高三 · 代数
已知复数 $z=1-i$ ( $i$ 是虚数单位 $)$.

(1) 求 $z^{2}-z$;

(2) 如图, 复数 $z_{1}, z_{2}$ 在复平面上的对应点分别是 $\mathrm{A}, \mathrm{B}$, 求 $\frac{z_{1}+z_{2}}{z}$.
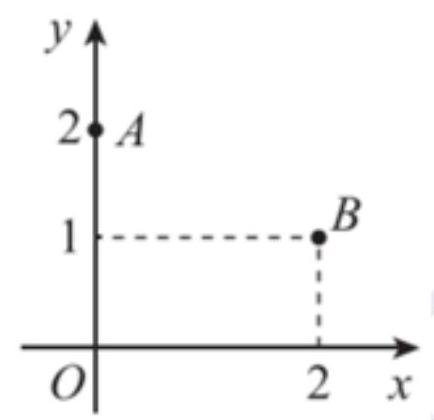
答案: (1) 【解析】$\because z=1-i$,

$\therefore z^{2}-z=(1-i)^{2}-(1-i)=1-2 i+i^{2}-1+i=-1-i ;$

(2) 【解析】$\because z_{1}=2 i, \quad z_{2}=2+i$,

$\therefore \frac{z_{1}+z_{2}}{z}=\frac{2 i+2+i}{1-i}=\frac{2+3 i}{1-i}=\frac{(2+3 i)(1+i)}{(1-i)(1+i)}=-\frac{1}{2}+\frac{5}{2} i$

【分析】（1）把 $z=1-i$ 代入 $z^{2}-z$, 再由复数代数形式的乘除运算化简得答案; (2) 由图形求得 $z_{1}, z_{2}$, 代入 $\frac{z_{1}+z_{2}}{z}$, 再由复数代数形式的乘除运算化简得答案.
解析: 答案: (1) 【解析】$\because z=1-i$,

$\therefore z^{2}-z=(1-i)^{2}-(1-i)=1-2 i+i^{2}-1+i=-1-i ;$

(2) 【解析】$\because z_{1}=2 i, \quad z_{2}=2+i$,

$\therefore \frac{z_{1}+z_{2}}{z}=\frac{2 i+2+i}{1-i}=\frac{2+3 i}{1-i}=\frac{(2+3 i)(1+i)}{(1-i)(1+i)}=-\frac{1}{2}+\frac{5}{2} i$

【分析】（1）把 $z=1-i$ 代入 $z^{2}-z$, 再由复数代数形式的乘除运算化简得答案; (2) 由图形求得 $z_{1}, z_{2}$, 代入 $\frac{z_{1}+z_{2}}{z}$, 再由复数代数形式的乘除运算化简得答案.